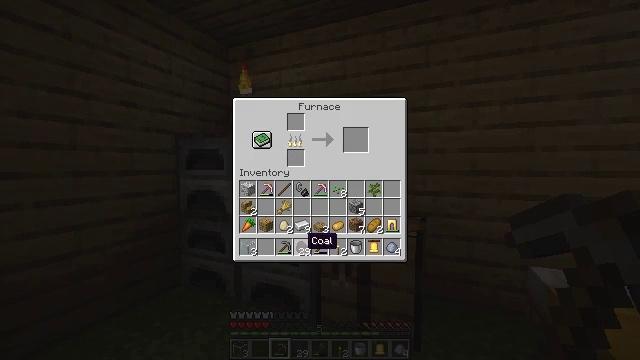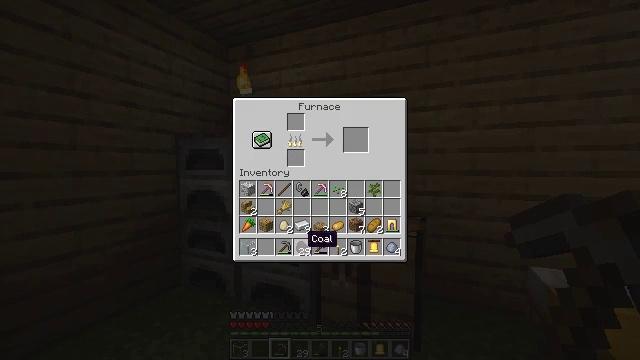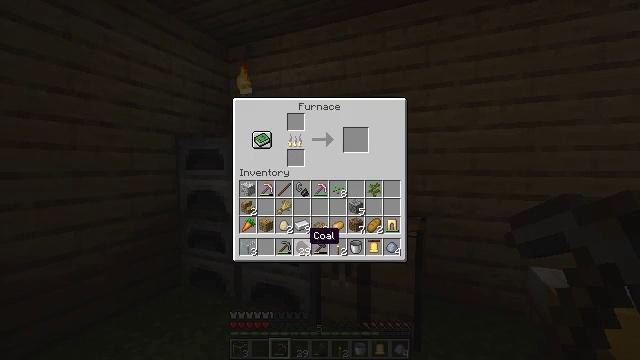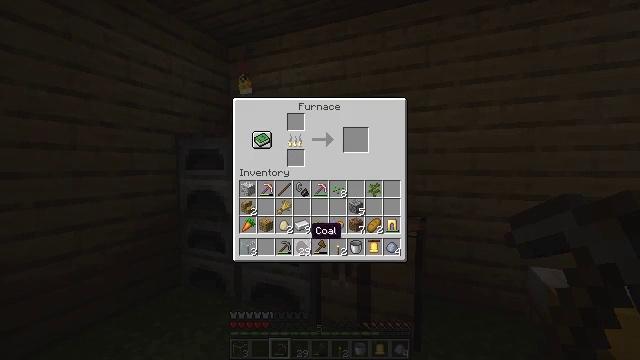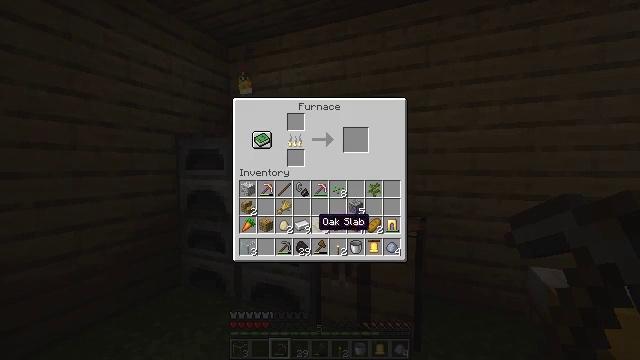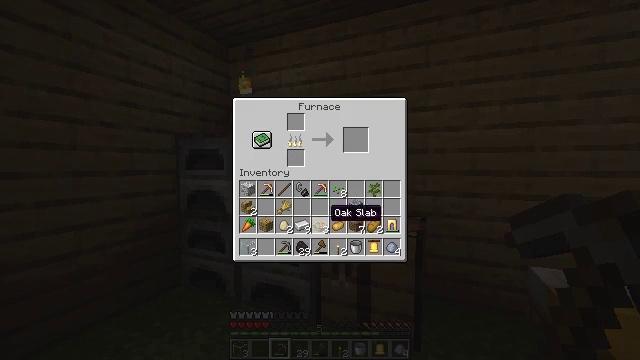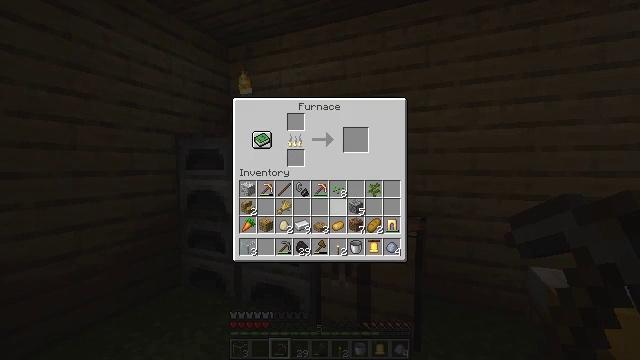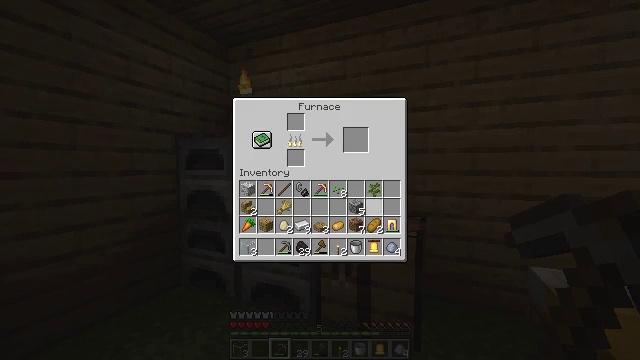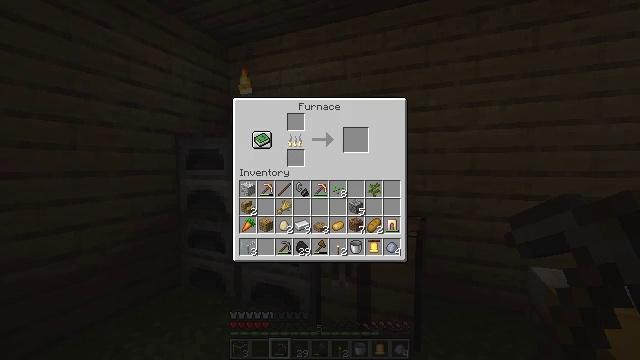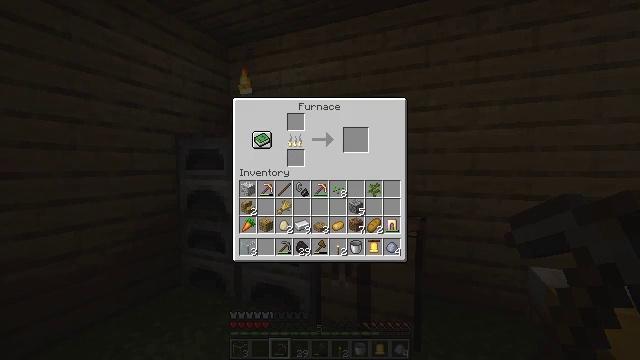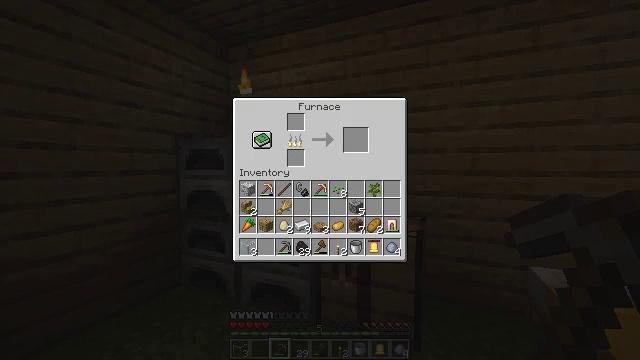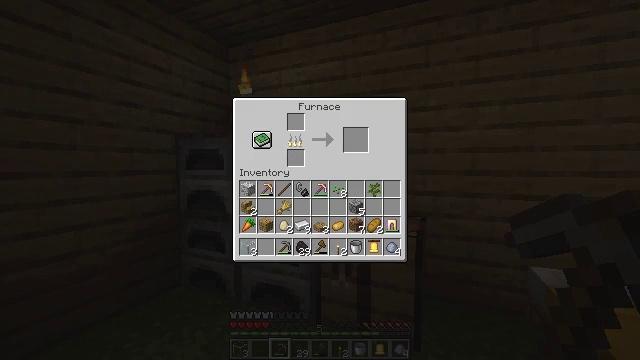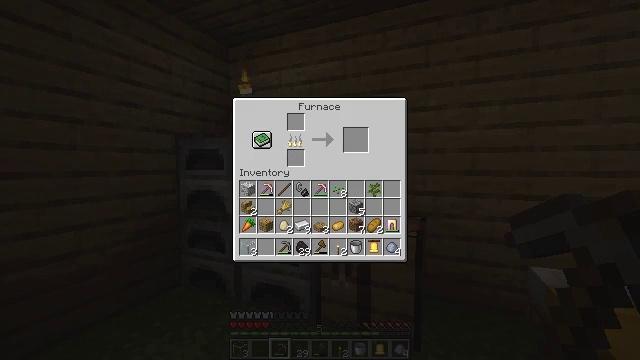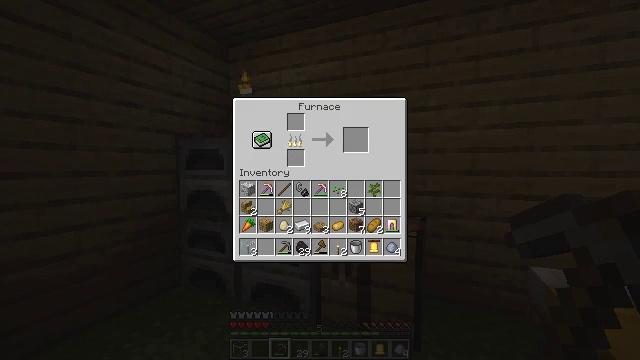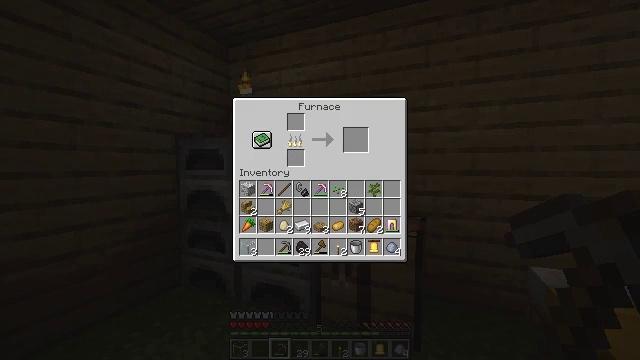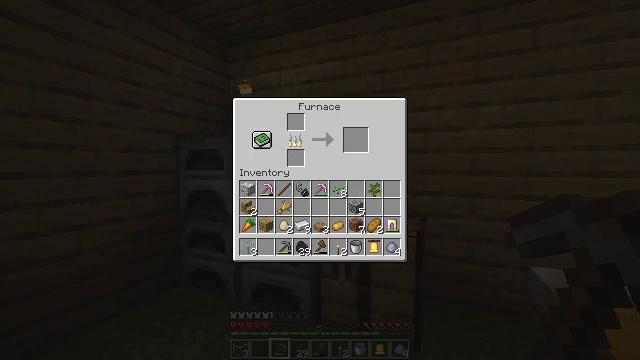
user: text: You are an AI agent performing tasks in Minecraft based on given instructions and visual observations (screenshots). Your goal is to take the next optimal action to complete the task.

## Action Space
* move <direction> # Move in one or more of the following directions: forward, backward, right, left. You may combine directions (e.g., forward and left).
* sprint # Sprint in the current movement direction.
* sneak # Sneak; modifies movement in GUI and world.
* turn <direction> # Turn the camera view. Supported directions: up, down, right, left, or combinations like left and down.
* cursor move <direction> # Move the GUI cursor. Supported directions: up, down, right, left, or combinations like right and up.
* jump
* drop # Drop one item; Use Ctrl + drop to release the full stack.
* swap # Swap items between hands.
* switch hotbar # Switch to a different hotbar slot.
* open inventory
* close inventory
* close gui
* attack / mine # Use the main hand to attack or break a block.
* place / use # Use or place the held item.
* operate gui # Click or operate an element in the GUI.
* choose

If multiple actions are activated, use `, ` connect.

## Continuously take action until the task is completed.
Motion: motion action
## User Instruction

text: Reclaim the oak slab from a structure.
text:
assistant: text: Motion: no_op
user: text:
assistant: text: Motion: no_op
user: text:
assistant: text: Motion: no_op
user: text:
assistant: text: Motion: turn right and up
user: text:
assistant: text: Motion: turn right and up
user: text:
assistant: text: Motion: turn right
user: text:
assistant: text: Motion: turn right and up
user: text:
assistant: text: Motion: turn right and up
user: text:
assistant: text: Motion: turn right
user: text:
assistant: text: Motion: turn right
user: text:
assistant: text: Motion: turn right
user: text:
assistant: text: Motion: turn right
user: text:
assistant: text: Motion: turn right
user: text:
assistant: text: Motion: no_op
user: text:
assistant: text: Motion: turn left and down
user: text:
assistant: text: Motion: turn left
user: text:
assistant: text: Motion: no_op
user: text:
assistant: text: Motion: no_op
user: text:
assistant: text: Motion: no_op
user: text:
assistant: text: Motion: no_op
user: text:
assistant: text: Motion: no_op
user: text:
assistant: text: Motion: no_op
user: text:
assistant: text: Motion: open inventory
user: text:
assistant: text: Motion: open inventory
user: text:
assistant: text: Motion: open inventory
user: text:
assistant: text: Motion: open inventory
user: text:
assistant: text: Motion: turn right, open inventory
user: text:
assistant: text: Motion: turn right
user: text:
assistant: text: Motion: turn right and up
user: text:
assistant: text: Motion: turn right